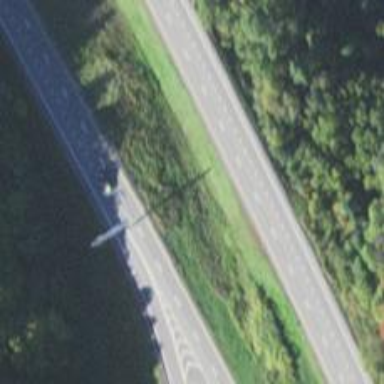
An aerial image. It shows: Motorway junction.